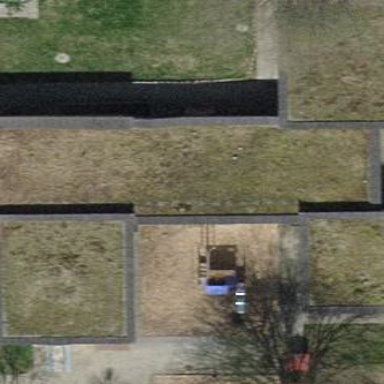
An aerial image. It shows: Kindergarten.